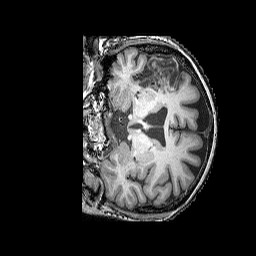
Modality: T1w
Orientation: coronal
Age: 68
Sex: female
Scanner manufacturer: siemens
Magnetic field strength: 3 T
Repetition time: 2.25 s
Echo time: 0.00415 s